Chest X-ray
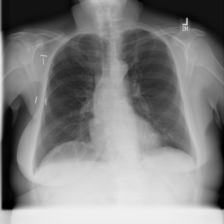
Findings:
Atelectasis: negative
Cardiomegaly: negative
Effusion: negative
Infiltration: negative
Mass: negative
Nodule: negative
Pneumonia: negative
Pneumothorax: negative
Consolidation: negative
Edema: negative
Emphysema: negative
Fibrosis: negative
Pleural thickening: negative
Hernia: negative